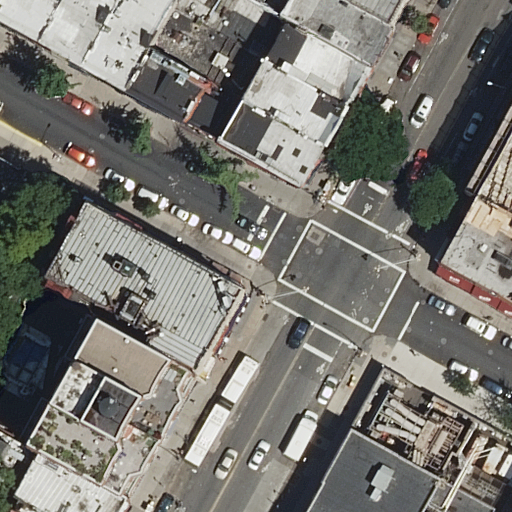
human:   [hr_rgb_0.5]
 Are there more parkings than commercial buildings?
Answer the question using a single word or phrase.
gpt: yes

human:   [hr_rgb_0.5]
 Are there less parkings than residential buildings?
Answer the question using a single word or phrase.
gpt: yes

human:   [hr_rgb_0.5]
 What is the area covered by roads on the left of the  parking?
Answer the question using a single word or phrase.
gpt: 0m2

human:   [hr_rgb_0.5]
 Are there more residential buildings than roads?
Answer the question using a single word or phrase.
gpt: yes

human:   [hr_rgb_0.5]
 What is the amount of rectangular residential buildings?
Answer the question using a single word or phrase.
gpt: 15

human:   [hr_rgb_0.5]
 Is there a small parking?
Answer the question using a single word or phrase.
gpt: no

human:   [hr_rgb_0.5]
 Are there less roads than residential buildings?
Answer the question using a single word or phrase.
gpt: yes

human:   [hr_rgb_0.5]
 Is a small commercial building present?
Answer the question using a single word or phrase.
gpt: no

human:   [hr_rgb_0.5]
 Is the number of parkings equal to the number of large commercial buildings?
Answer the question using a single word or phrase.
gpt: no

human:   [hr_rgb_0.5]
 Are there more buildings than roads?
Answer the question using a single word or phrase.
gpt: yes

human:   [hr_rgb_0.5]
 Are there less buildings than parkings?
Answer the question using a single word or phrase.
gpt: no

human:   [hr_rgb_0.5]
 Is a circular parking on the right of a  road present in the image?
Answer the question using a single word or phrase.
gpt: no

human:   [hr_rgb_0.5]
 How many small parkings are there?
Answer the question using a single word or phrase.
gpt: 0

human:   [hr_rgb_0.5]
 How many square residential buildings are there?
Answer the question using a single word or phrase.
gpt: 0

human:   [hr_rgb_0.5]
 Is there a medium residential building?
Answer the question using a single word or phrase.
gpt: yes

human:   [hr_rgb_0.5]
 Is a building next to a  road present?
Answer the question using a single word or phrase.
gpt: yes

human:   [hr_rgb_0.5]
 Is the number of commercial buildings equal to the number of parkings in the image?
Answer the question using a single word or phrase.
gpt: no

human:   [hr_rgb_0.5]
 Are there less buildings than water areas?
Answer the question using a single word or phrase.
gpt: no

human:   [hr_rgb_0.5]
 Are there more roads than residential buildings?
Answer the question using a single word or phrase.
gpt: no

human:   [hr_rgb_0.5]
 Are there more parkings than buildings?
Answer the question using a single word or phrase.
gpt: no

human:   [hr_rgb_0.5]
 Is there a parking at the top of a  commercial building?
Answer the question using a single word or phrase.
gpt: no

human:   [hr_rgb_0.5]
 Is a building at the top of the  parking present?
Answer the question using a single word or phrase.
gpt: yes

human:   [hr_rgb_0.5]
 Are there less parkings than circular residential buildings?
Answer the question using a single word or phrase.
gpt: no

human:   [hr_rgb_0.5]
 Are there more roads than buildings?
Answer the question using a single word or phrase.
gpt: no

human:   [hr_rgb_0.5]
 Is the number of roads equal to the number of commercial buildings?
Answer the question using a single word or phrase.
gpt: no

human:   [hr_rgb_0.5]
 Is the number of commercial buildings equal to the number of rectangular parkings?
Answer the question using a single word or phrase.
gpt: no

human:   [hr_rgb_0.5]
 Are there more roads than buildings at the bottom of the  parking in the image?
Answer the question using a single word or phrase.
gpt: yes

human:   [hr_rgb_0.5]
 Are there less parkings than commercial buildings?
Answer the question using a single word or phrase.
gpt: no

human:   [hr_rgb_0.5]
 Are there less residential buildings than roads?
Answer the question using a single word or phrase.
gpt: no

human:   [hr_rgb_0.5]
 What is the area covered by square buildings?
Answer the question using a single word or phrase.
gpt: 0m2

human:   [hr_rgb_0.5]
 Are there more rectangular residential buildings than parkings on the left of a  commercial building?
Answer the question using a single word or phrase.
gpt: yes

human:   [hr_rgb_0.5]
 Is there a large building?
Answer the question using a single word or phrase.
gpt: yes

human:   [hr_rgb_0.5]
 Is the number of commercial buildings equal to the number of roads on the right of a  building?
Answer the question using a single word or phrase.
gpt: no

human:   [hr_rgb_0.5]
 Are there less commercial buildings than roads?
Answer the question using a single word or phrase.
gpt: yes

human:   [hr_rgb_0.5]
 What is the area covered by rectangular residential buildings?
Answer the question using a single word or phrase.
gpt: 2314m2

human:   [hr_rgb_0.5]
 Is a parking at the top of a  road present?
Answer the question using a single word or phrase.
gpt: no